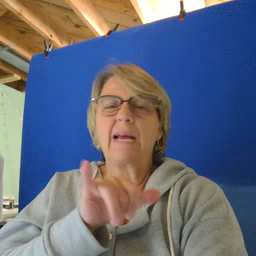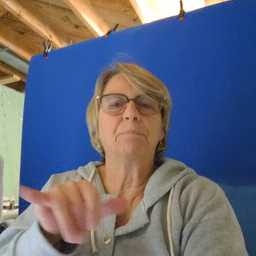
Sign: same